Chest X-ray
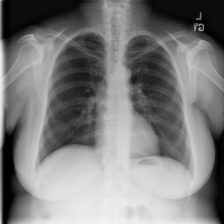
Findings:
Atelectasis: negative
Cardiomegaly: negative
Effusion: negative
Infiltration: negative
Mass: negative
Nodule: negative
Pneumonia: negative
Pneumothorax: negative
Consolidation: negative
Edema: negative
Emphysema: negative
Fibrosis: negative
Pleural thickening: negative
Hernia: negative